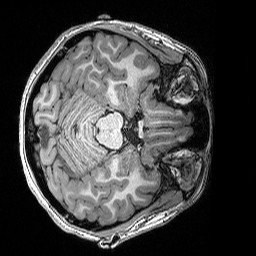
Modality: T1w
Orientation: axial
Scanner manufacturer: siemens
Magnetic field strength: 3 T
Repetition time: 2.53 s
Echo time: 0.0033 s